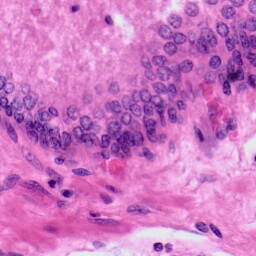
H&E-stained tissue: Prostate